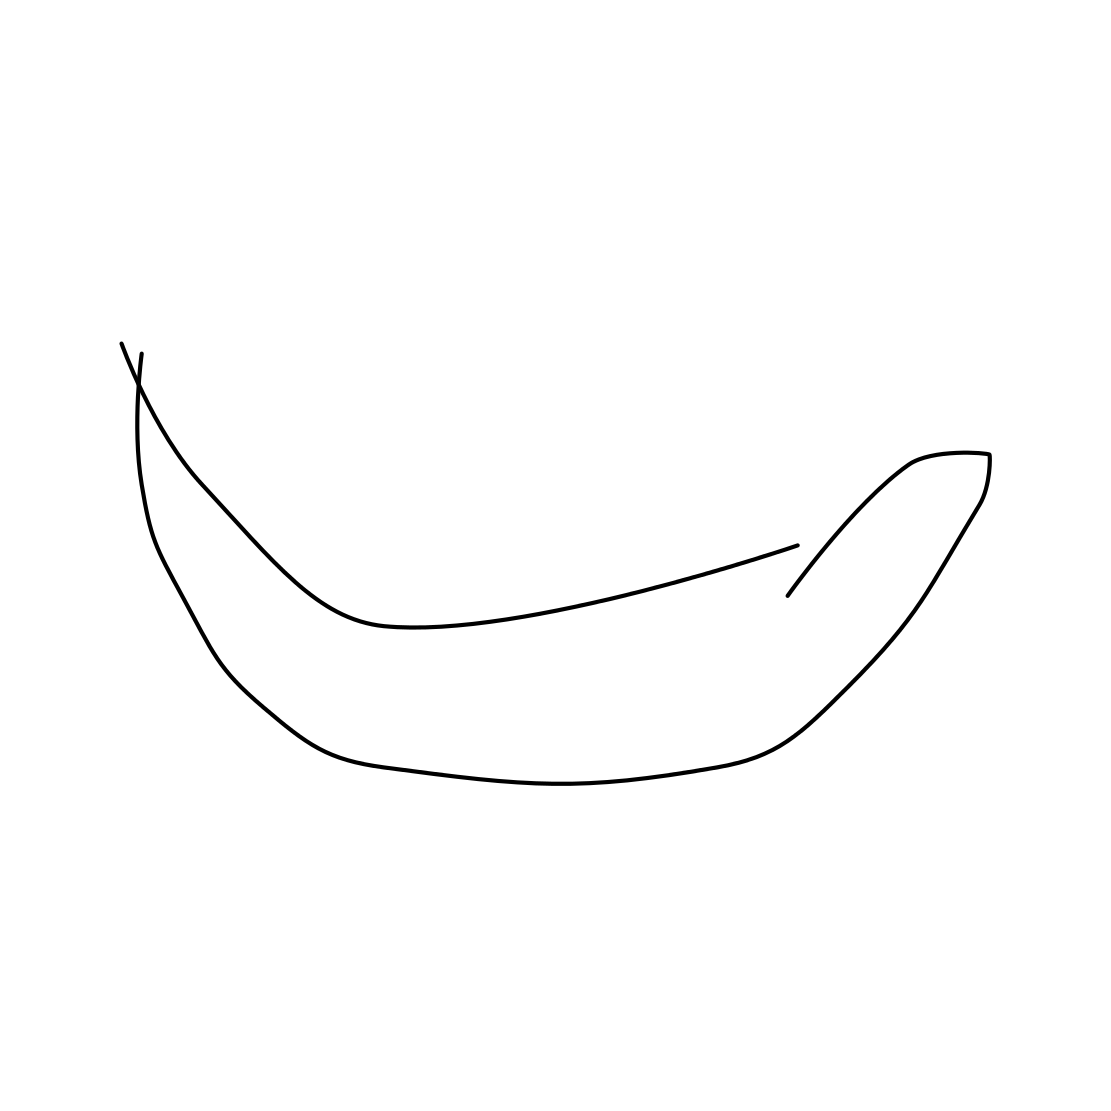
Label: banana